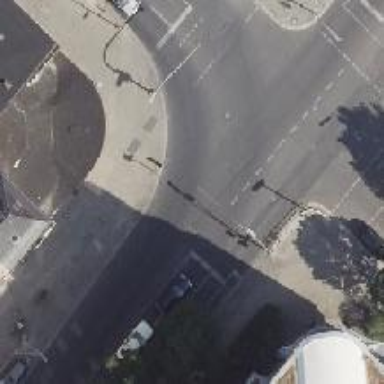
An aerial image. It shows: Road with traffic signals for signaling.